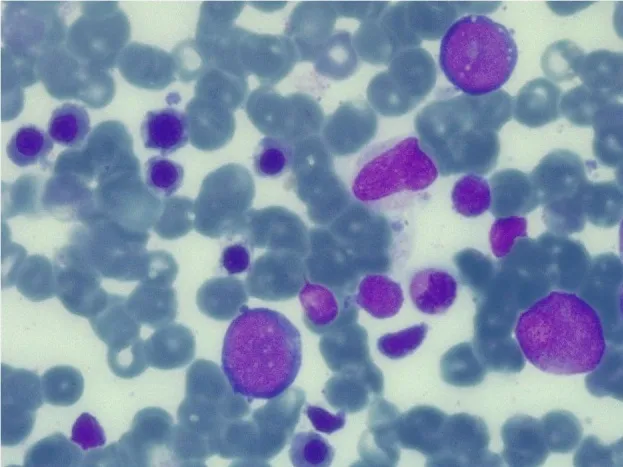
Bone marrow aspirate at 100 days after the second transplant. May-Grunwald-Giemsa-stained bone marrow smear (x100 magnification) showing normal trilineage haematopoiesis with the presence of erythroid precursors.
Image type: pathology (giemsa)